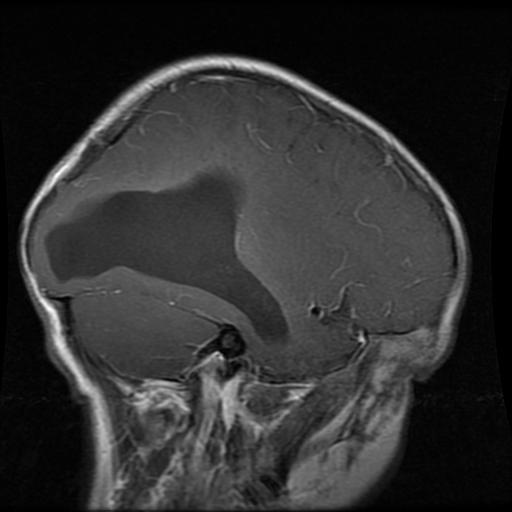
Label: glioma